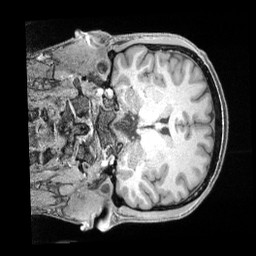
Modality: T1w
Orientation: coronal
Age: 35
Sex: male
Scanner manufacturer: siemens
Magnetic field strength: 3 T
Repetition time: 2 s
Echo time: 0.00211 s